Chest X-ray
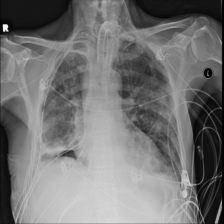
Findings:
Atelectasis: negative
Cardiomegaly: negative
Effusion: negative
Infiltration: positive
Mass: negative
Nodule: negative
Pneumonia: negative
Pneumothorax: positive
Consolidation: negative
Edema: negative
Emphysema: negative
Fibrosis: negative
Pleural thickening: negative
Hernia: negative